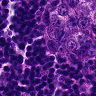
Metastatic tissue present: yes